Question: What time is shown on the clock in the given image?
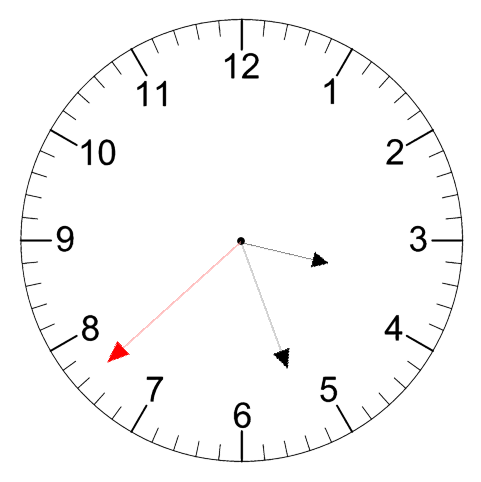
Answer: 03:26:38